Interaction volume radius: 5 \u00c5
Interaction volume height: 30 \u00c5
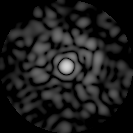
Disorder parameter: 0.7852